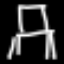
Label: chair